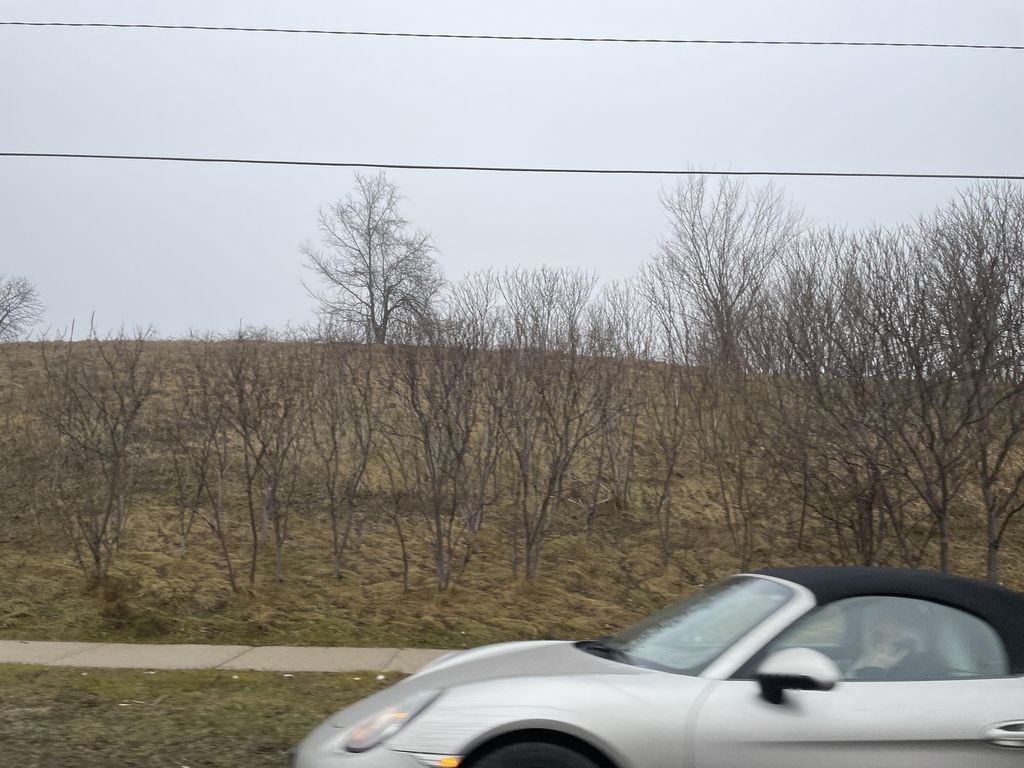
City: kitchener-waterloo